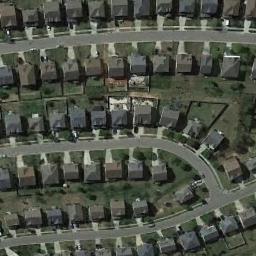
Label: residential